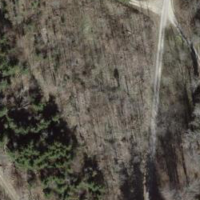
EUNIS habitat code: 41
Species observed at this site:
Equisetum telmateia